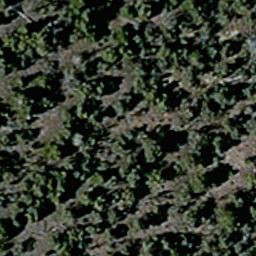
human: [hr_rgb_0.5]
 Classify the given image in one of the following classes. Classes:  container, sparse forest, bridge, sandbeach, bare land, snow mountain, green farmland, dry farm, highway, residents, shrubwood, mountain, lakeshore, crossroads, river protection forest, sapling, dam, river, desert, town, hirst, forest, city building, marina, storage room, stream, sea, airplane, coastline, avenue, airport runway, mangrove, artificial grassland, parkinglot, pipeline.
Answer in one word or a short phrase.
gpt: sparse forest